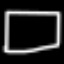
Label: square